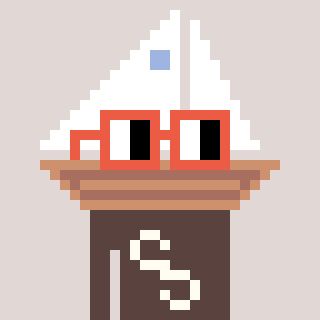
a pixel art character with square orange glasses, a sailboat-shaped head and a darkbrown-colored body on a warm background